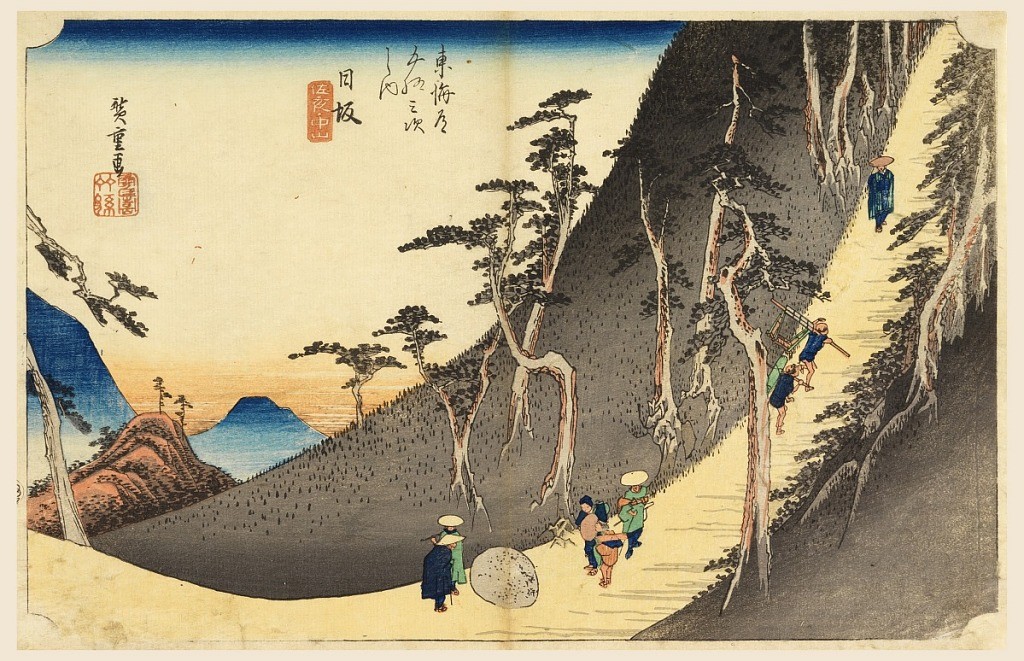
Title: Nissaka, The Murder-Stone, in The Fifty-Three Stations of the Tokaido Road (Tokaido Gojusan Tsugi-no Uchi)
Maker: Ando Hiroshige, Japanese, 1797–1858
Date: ca. 1834
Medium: Woodblock print (ukiyo-e) on mulberry paper (washi), ink with color
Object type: Print
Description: Mountain path crosses the lower half of page and ascends steeply between pines to upper right. On it are travelers, some gazing at large boulder. Left, in the gap are peaks of mountains.